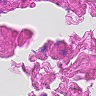
Metastatic tissue present: no